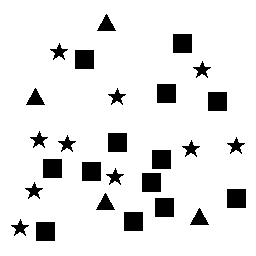
Squares: 13
Triangles: 4
Stars: 10
Total shapes: 27